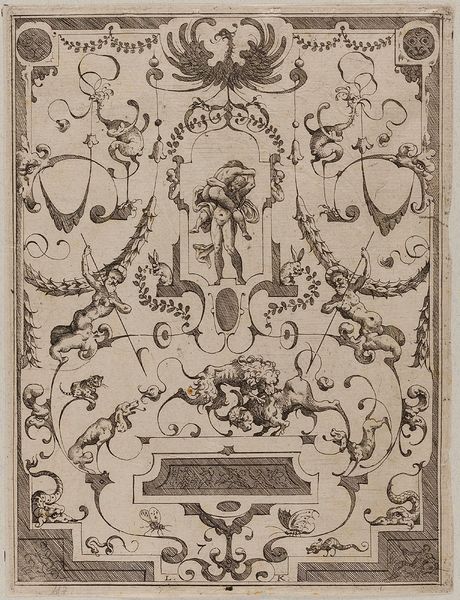
Titel: Blatt 7 aus der Folge 'Newes Gradesca Büchlein'
Künstler: Lucas Kilian
Standort: Hamburg
Institution: Museum für Kunst und Gewerbe Hamburg
Schlagwörter: vogel, hund, delphin, hase, papier, grafik, graphik, ornamente, fotografie, photographie, druckgraphik, druckgrafik, radierung, insekten, schmetterling, girlanden, kaninchen, schlangen, insekt, stier, herkules, groteske, tierkampf, reptilien, riesen, reproduktionen, blumengewinde, druckerzeugnisse, insecta, schweifwerk, kerbtiere, hexapoda, vögel, löwe, tierornamente, ornamentstich, vorlageblätter, schweifgroteske, antäus, chamäleon, stier hund putto adler vignette zeichnung